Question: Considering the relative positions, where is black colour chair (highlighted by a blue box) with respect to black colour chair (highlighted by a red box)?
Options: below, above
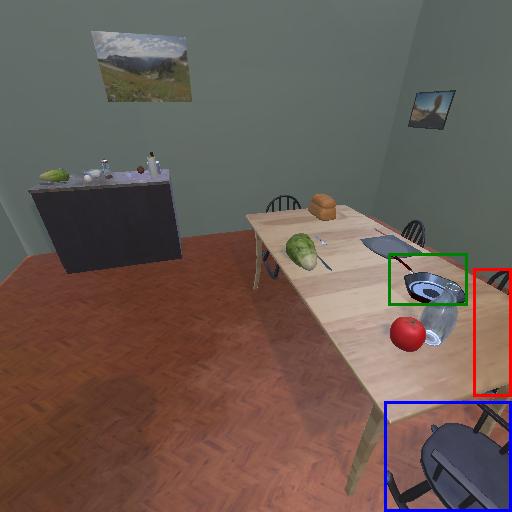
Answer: below